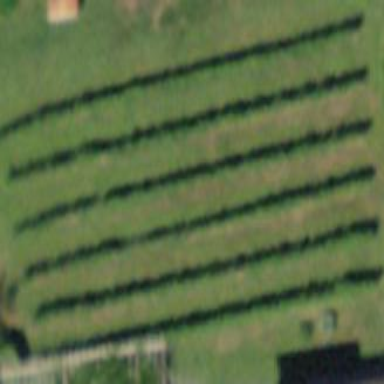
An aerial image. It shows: Vineyard.